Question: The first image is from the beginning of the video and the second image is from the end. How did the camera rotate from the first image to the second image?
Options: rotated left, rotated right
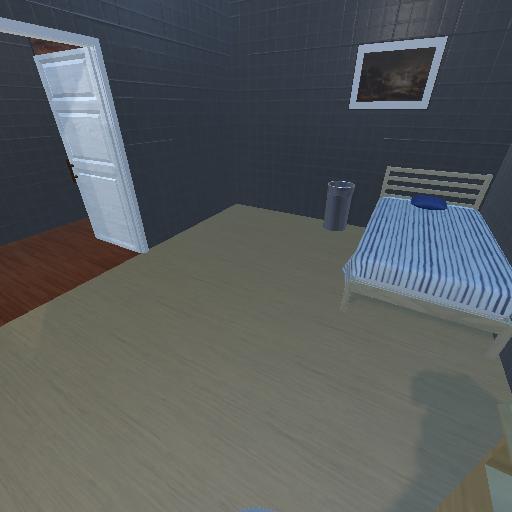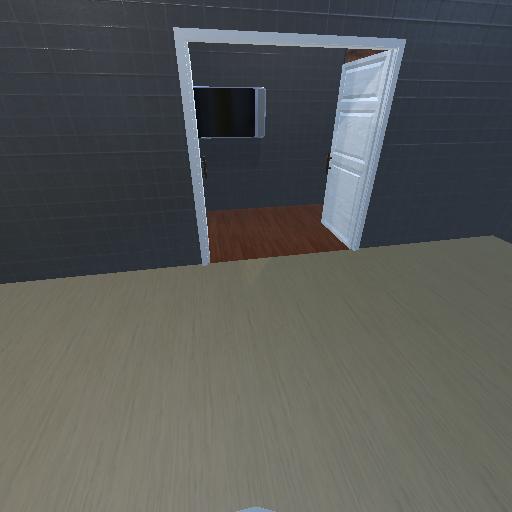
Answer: rotated left